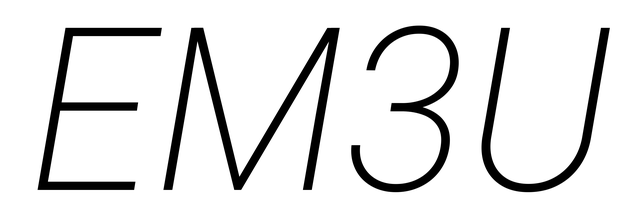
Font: Roboto-Italic_ExtraLight_Italic